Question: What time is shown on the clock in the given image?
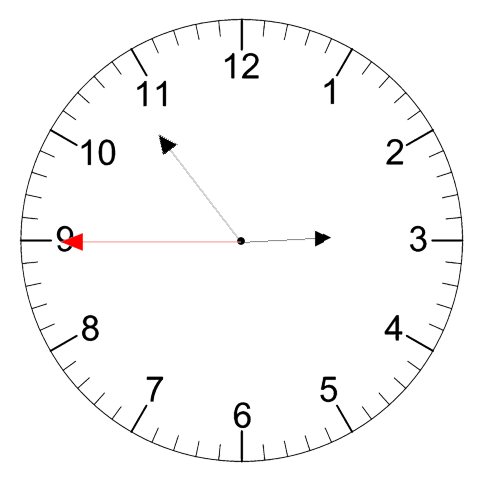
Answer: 02:53:45